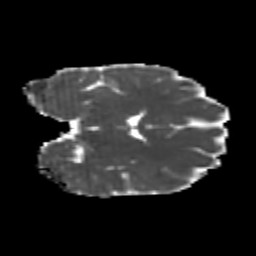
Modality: MD
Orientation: coronal
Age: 19
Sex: female
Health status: healthy
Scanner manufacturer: philips
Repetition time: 7.48 s
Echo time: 0.08753 s